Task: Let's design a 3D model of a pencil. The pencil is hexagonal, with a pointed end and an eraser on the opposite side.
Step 50:
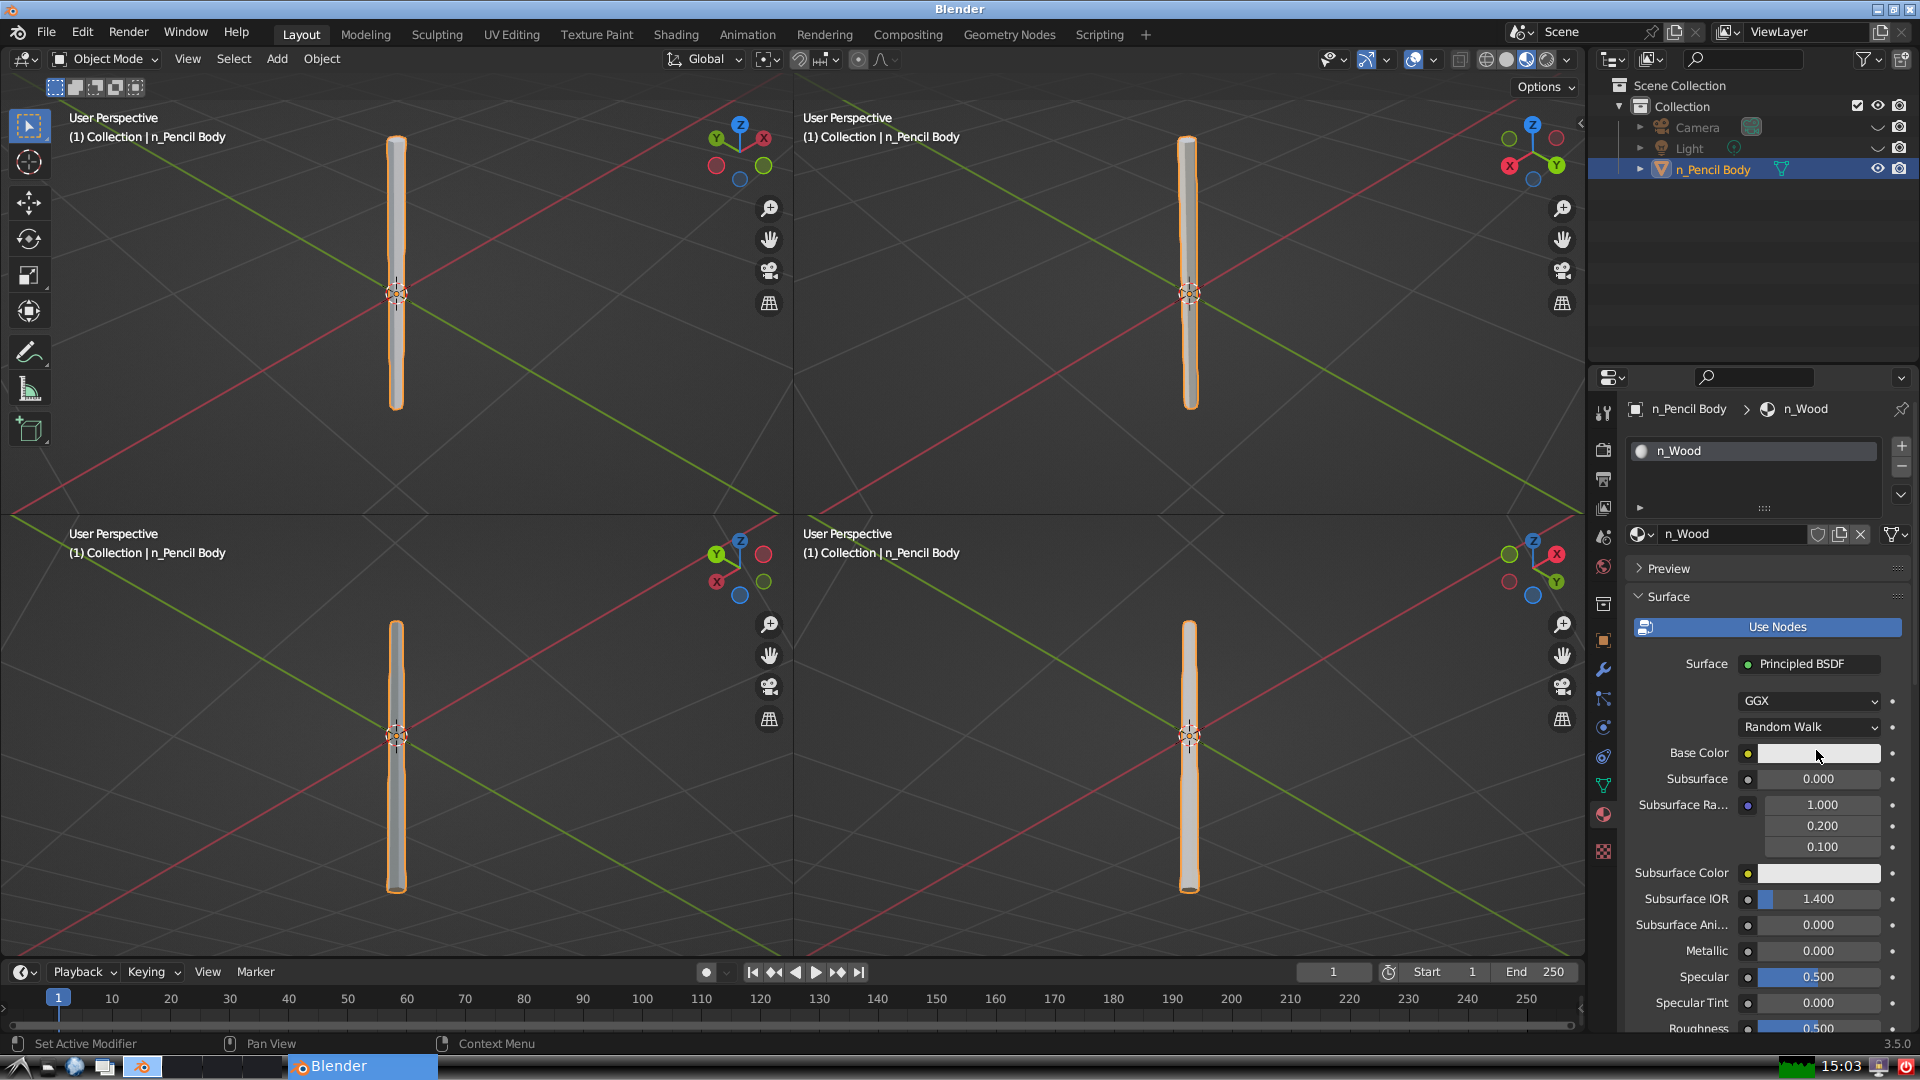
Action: click: no